Question: I have a layout designed in CSS that uses jQuery to expand and collapse the navbar. When collapsed, there is a lot of free space where the navbar used to be; ideally I'd like the content to expand into it.
I have drawn a diagram:

I am currently achieving this using:
'''
<div>
<div id="navbar">
Navbar content here
</div>
<div id="right-side-container">
<div id="header">
Header content here
</div>
<div id="data">
Data here
</div>
</div>
</div>
'''
..where the "data" div has its width dynamically set by Javascript when the navbar is expanded / collapsed. How would I achieve this, other than by using 'position: absolute'? I want to avoid 'absolute' because it causes overlapping and general bad flow with the rest of the design. I think my '<div>'s are set up incorrectly.
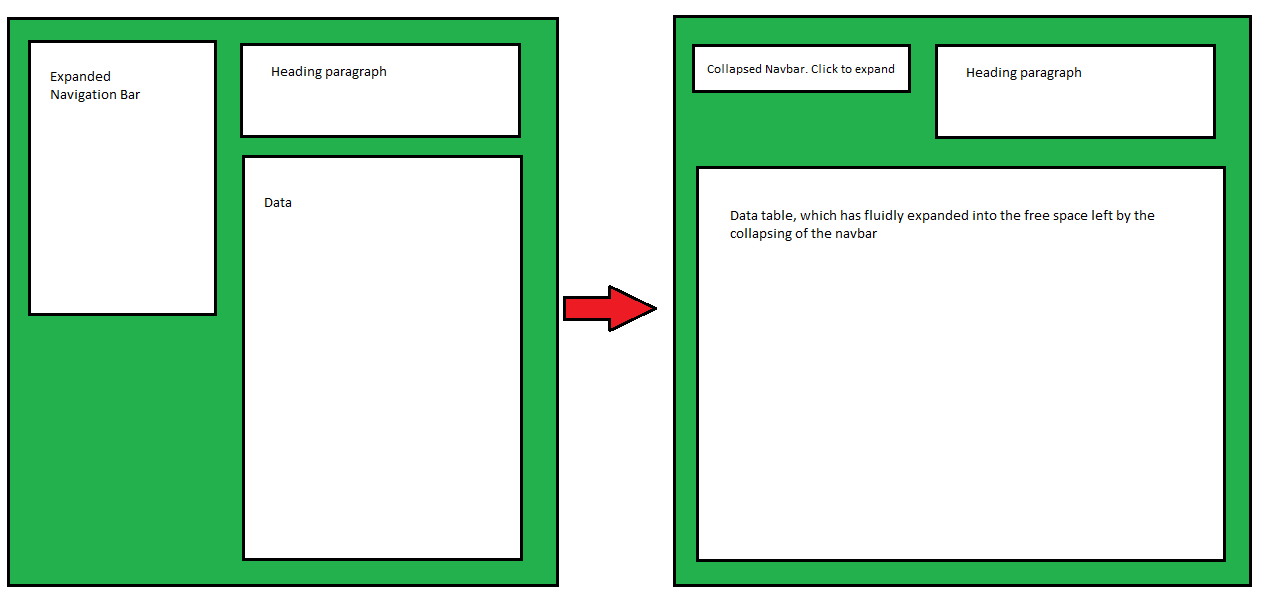
Answer: Try this.
CSS:
'''
#navbar {
width: 200px;
height: 50px;
border: 2px solid;
margin: 0 20px 20px 0;
float: left;
}
#navbar.expd {
height: 200px;
}
#header {
overflow: hidden;
height: 50px;
border: 2px solid;
margin: 0 20px 20px 0;
}
#data {
overflow: hidden;
height: 50px;
border: 2px solid;
margin: 0 20px 20px 0;
}
'''
JS:
'''
$('#navbar').click(function() {
$(this).toggleClass('expd');
});
'''
<URL>